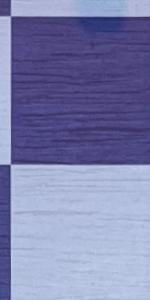
Label: Empty